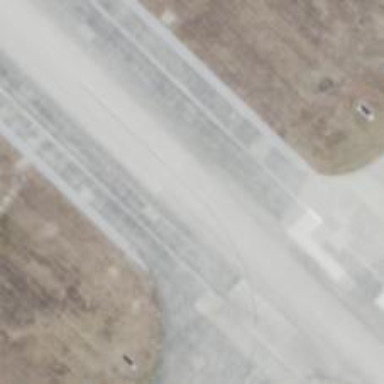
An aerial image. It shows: Taxiway at the airport with asphalt surface.